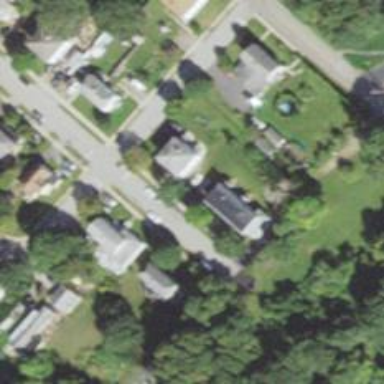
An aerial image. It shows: Residential driveway.